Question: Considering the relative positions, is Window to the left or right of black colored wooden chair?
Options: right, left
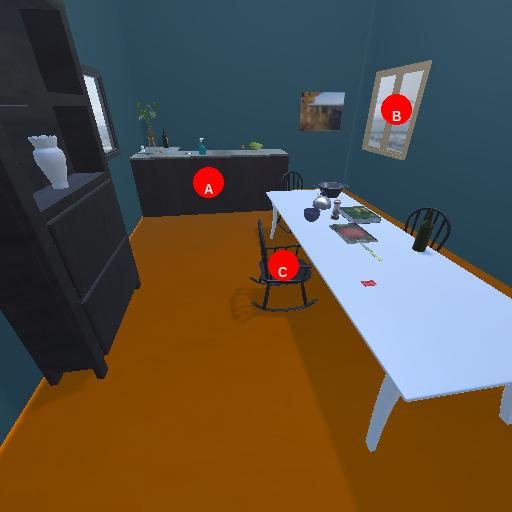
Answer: right